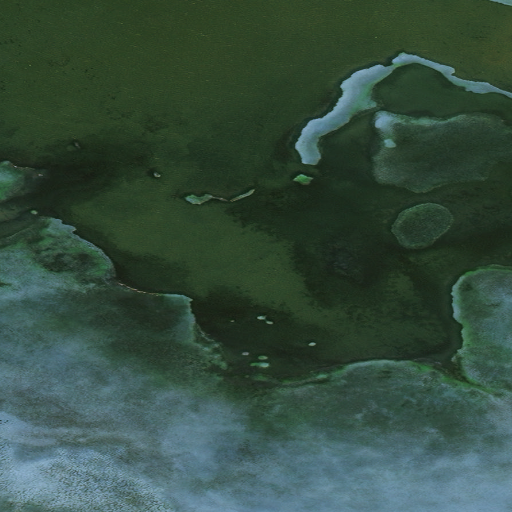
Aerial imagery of mountains in Alaska named Ingrilukat Hills containing only unknown